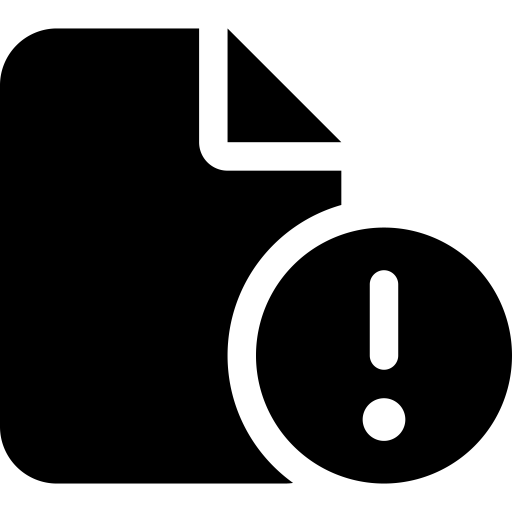
Tags: icon, FontAwesome, fa-icon, solid, file, circle, exclamation